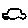
Label: car